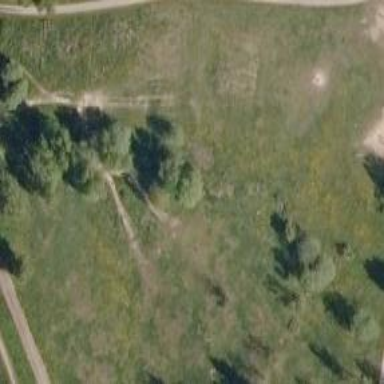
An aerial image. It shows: Disc golf basket.